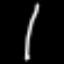
Label: line